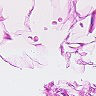
Metastatic tissue present: no